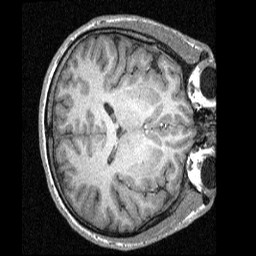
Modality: T1w
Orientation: axial
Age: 22
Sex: male